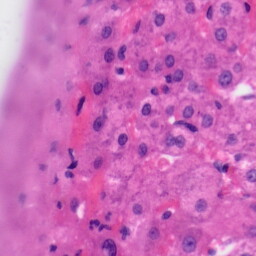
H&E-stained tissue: Liver